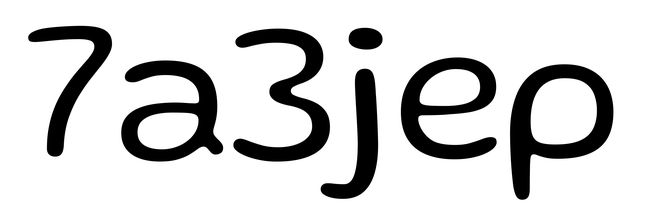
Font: Gluten_Light